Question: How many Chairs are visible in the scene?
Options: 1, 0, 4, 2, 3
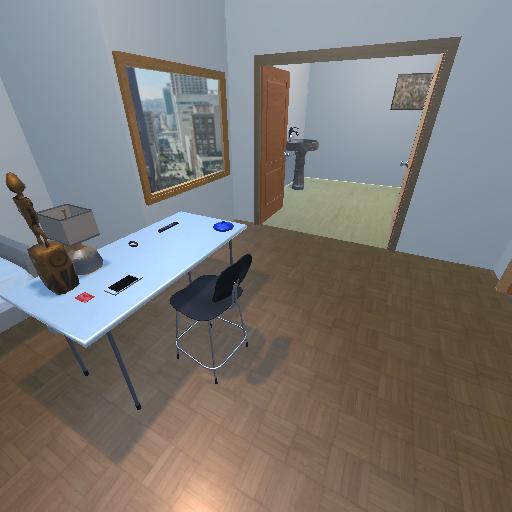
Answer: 1